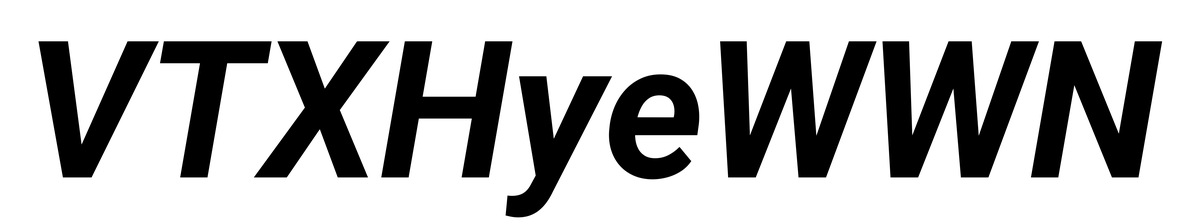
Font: Roboto-Italic_Bold_Italic